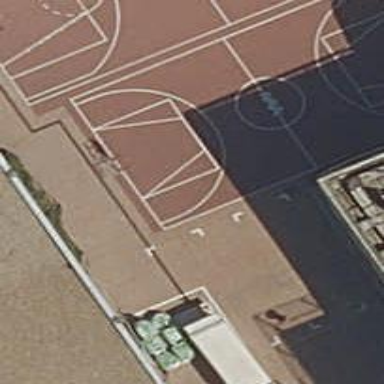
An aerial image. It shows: Basketball court located in leisure land pitch.